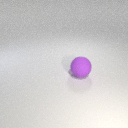
large purple rubber sphere